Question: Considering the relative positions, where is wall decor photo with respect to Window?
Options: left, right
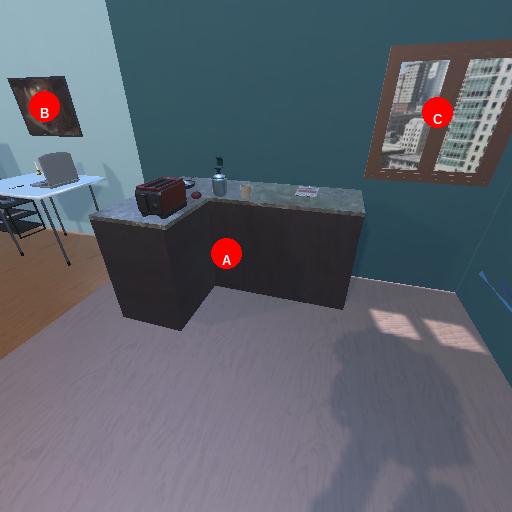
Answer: left